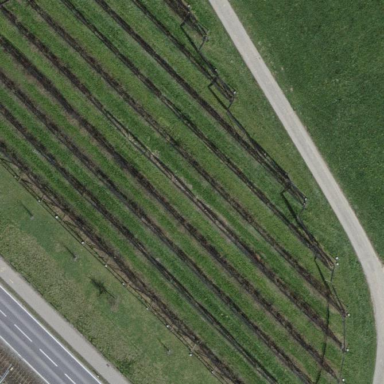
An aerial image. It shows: Orchard.